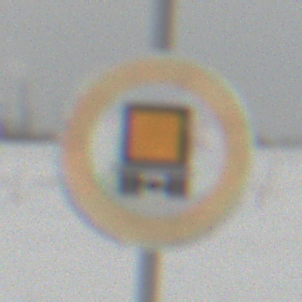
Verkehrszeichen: VerbotKennzeichnungspflichtigeKraftfahrzeugeGefaehrlicheGueter
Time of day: MorningAfternoon
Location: Outdoor (Nature)
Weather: Overcast
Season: Winter
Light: Natural